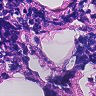
Metastatic tissue present: no